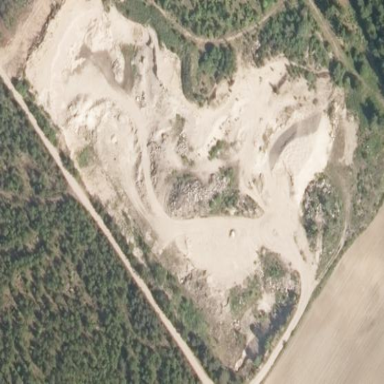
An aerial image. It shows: Quarry area.